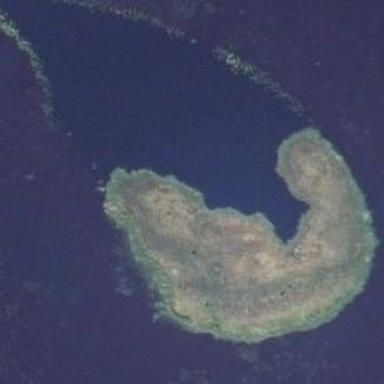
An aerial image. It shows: Islet located in boggy wetland area.